Aerial crown-view tile of a tropical tree (Barro Colorado Island, Panama), acquired 20250818:
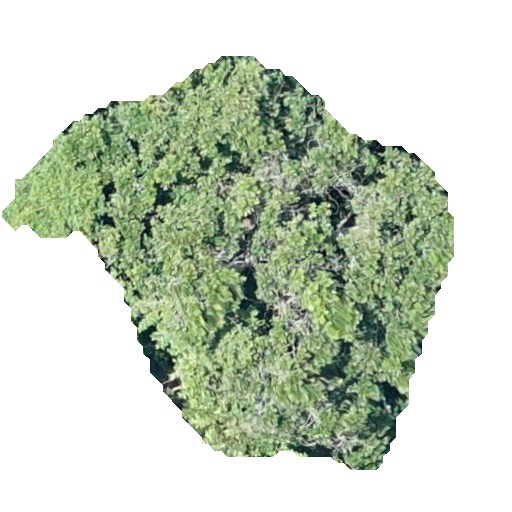
Species: Anacardium excelsum
GBIF accepted scientific name: Anacardium excelsum
Crown area: 163.114 m²